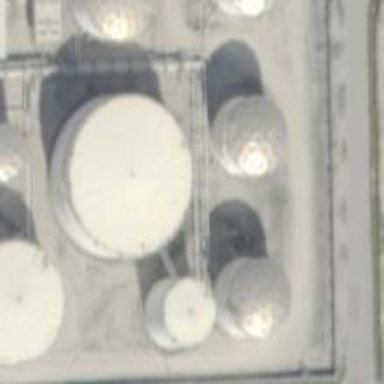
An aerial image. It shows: Storage tank which is man-made.